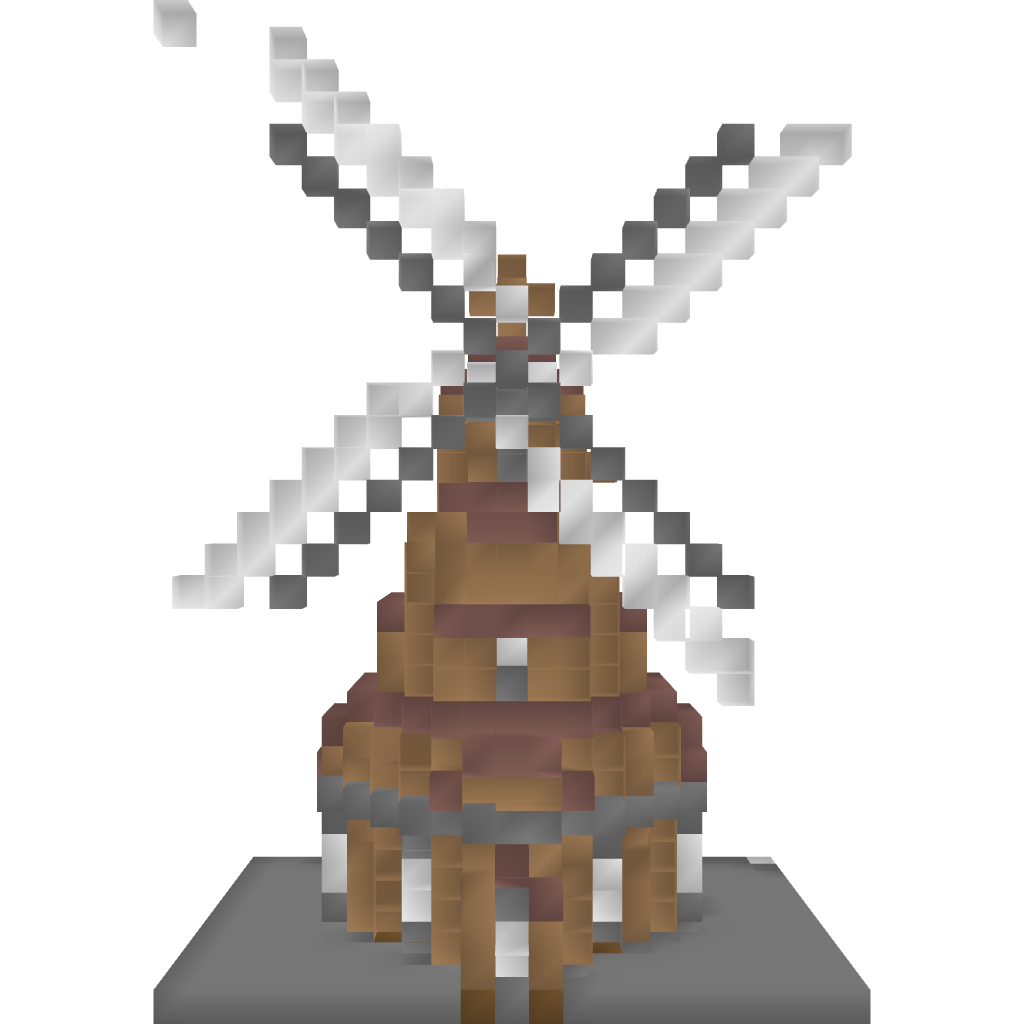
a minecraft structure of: Windmill 2 bad low quality